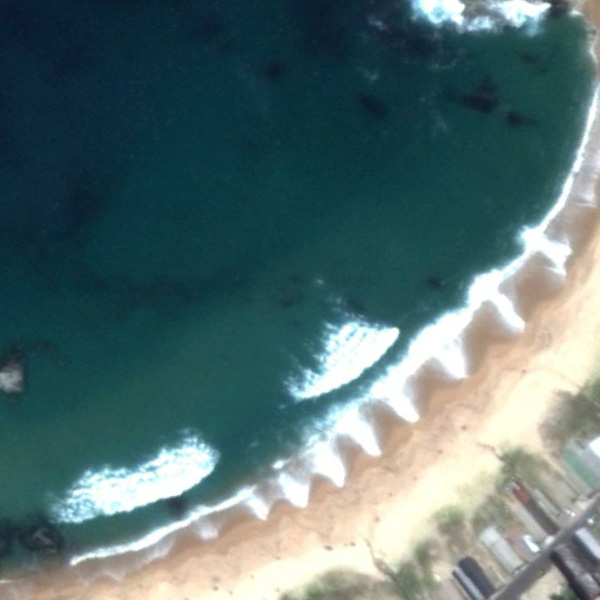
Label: Beach